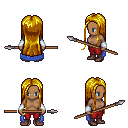
a pixel art fantasy rpg character, female body template, human, dark skin, blue cape, red pants, blonde extra-long hairstyle, white cloth bracers, maroon shoes, spear, four views (front, back, left, right), 2x2 character sprite sheet, small pixel art, hard edges, no anti-aliasing